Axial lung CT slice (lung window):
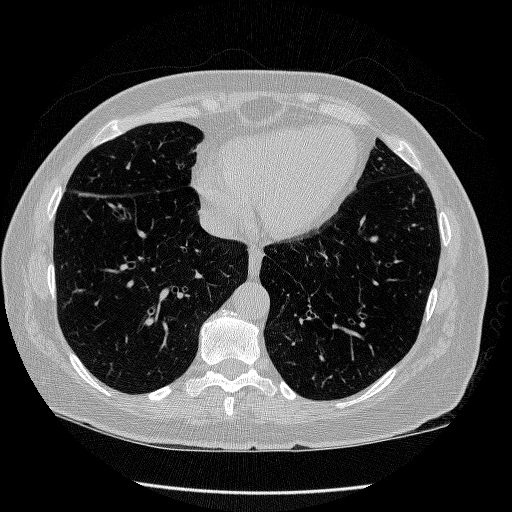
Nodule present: no